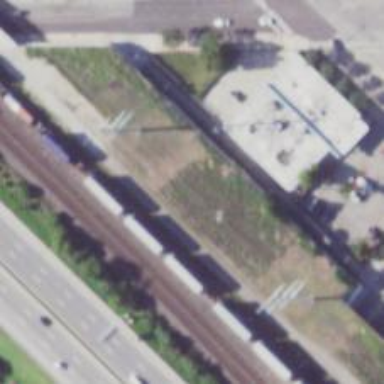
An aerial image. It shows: Abandoned railway.